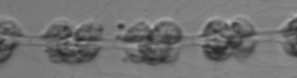
Label: Leptocylindrus_mediterraneus